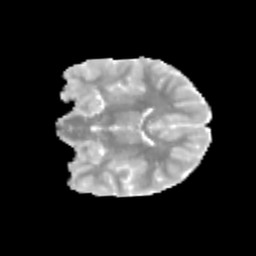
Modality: MD
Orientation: coronal
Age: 12
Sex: female
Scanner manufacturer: siemens
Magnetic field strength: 3 T
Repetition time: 3.8 s
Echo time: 0.07 s